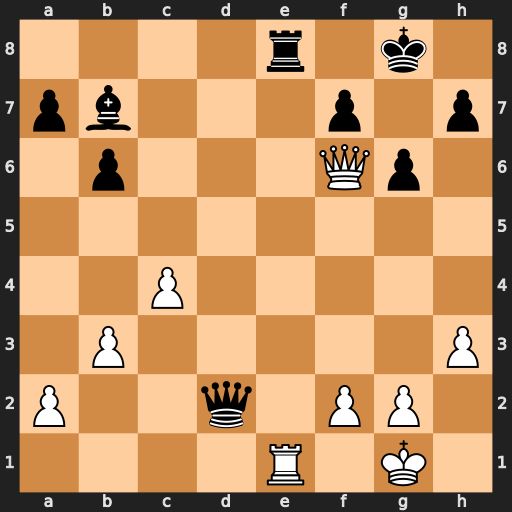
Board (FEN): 4r1k1/pb3p1p/1p3Qp1/8/2P5/1P5P/P2q1PP1/4R1K1
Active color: w
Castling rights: -
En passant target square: -
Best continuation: Rxe8#